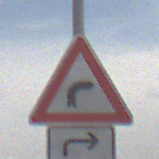
Verkehrszeichen: KurveRechts
Zusatzzeichen unten: RichtungsangabeDurchPfeile5
Umgebung: Outdoor, Nature
Tageszeit: Midday
Wetter: PartlyCloudy
Licht: Natural
Jahreszeit: NotSpecified
Kontrast: MediumContrast